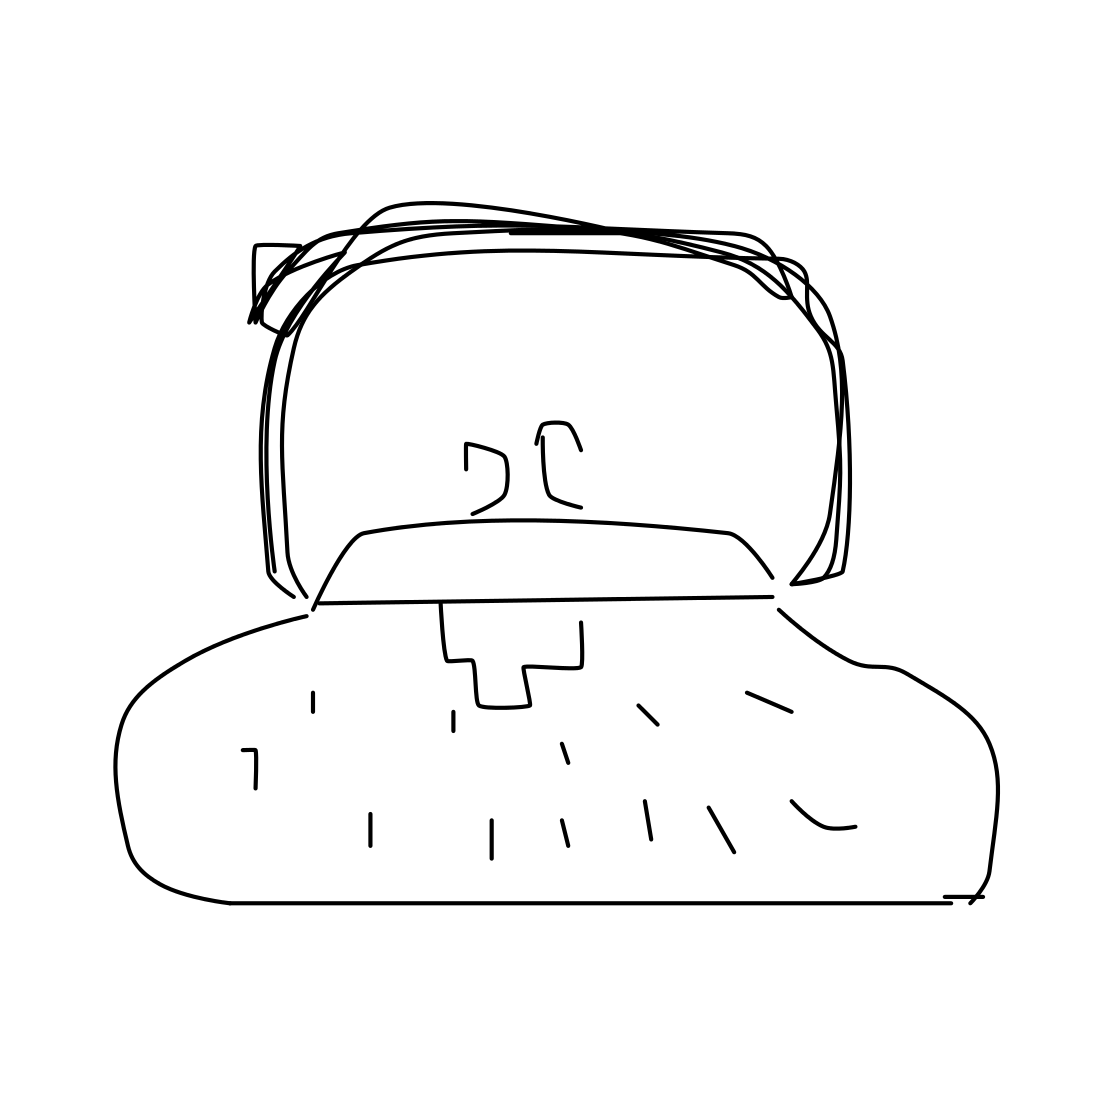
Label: purse